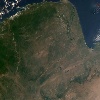
Label: land